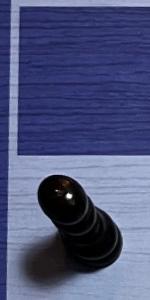
Label: Pawn_Black